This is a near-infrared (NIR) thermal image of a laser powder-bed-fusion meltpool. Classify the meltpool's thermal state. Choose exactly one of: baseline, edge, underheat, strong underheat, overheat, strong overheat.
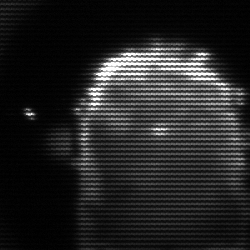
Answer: baseline